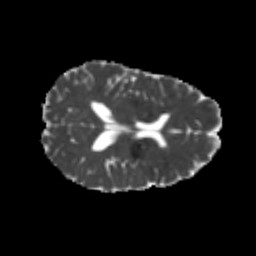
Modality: MD
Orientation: axial
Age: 22
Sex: female
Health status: healthy
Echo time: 0.074 s